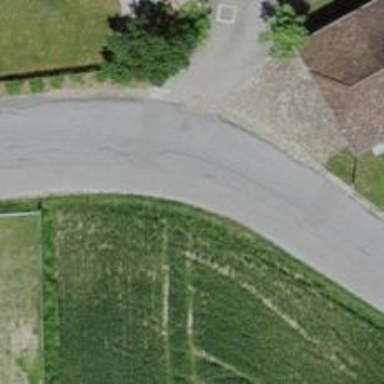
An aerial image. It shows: Residential road with asphalt surface and no sidewalks.